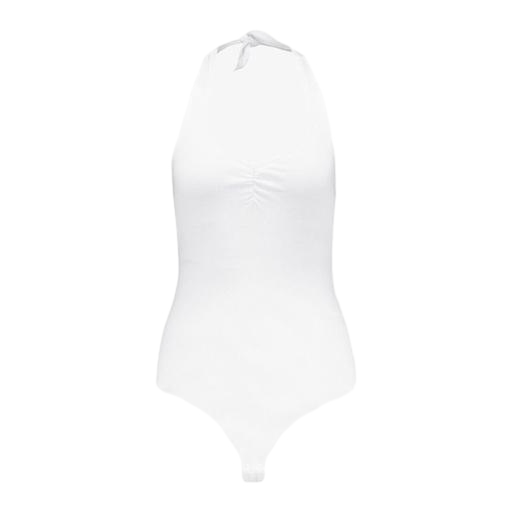
white women's halter top, white halter top, solid white halter, white background